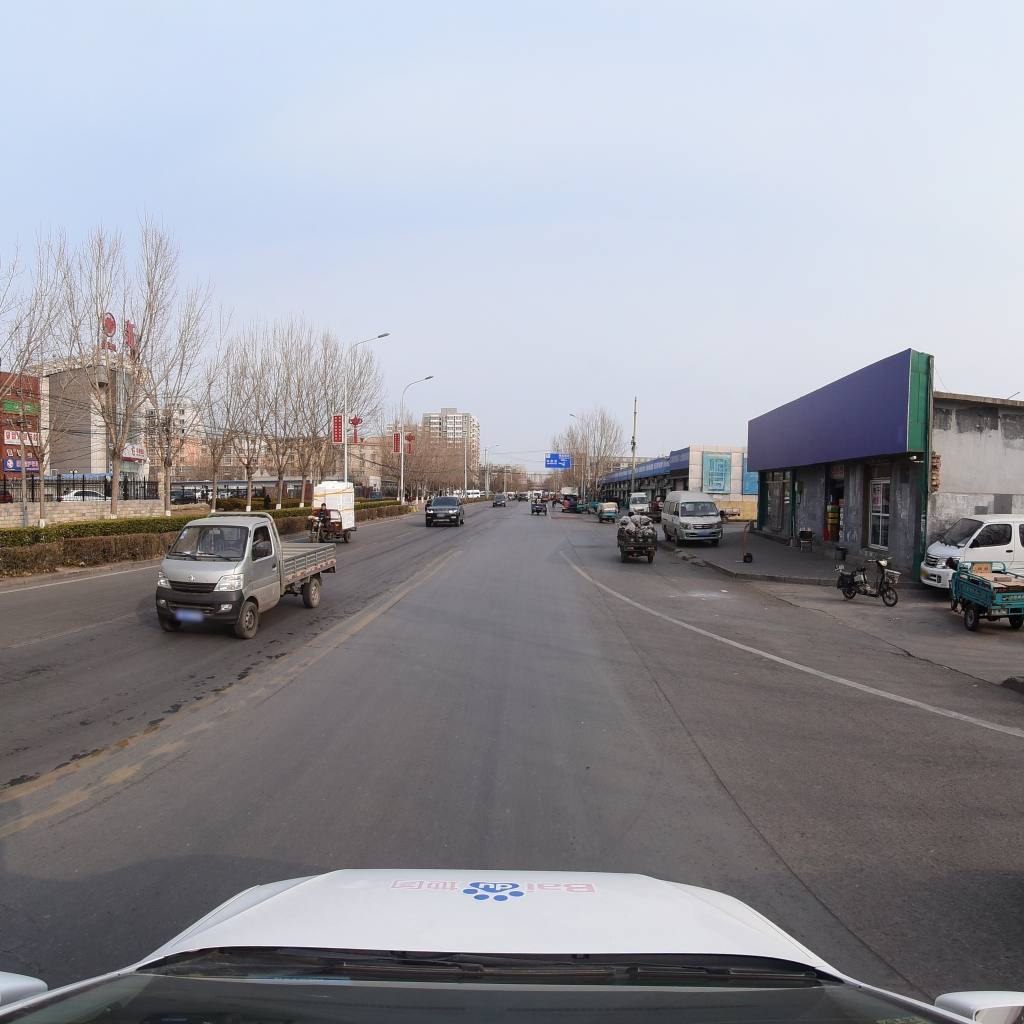
Region: Fengtai
Road damage annotations: longitudinal crack, longitudinal crack, longitudinal crack, longitudinal crack